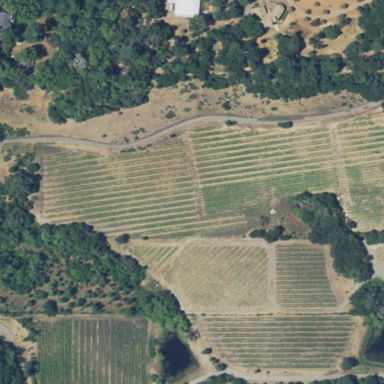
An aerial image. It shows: Vineyard with grape crops.